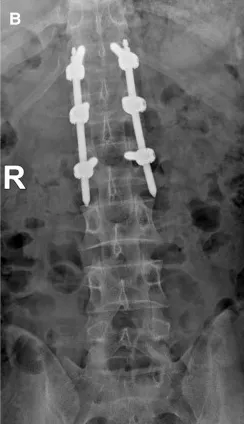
(A,B) anterior-posterior and lateral radiographs 1 year after percutaneous pedicle screw in L1.
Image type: radiology (x_ray)